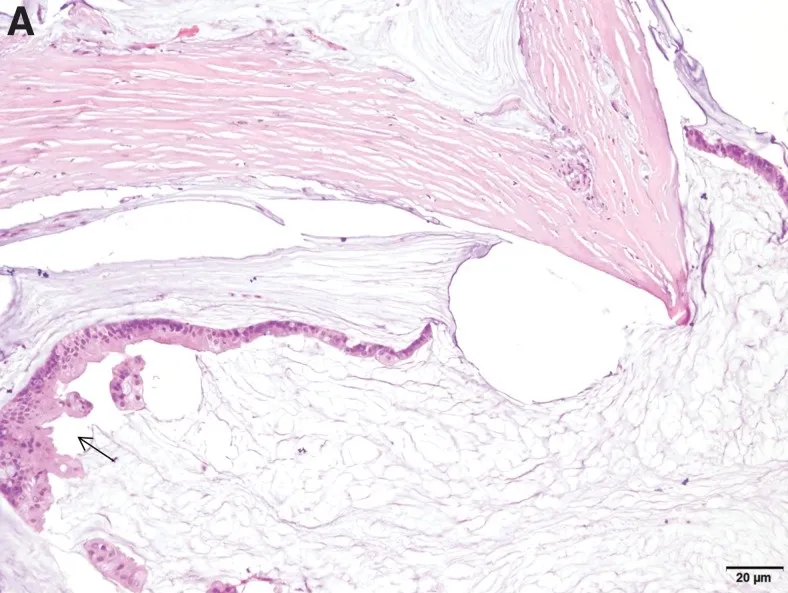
(A) Low-power pathologic slide from the second patient demonstrating the key features of colloid carcinoma, with extensive mucin pools and scattered neoplastic cells within them in the bottom of the photograph. Associated IPMN can also be seen as the ductal cells with papillary projections (arrow).
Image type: pathology (h&e)